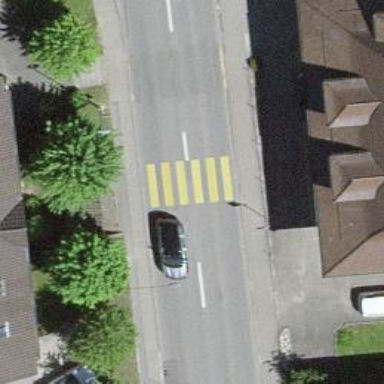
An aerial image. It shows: Marked zebra crossing with distinct zebra markings.